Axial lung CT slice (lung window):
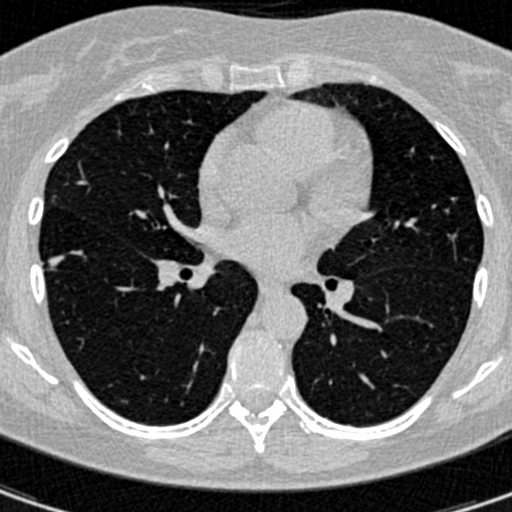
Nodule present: yes
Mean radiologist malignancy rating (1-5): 1.667